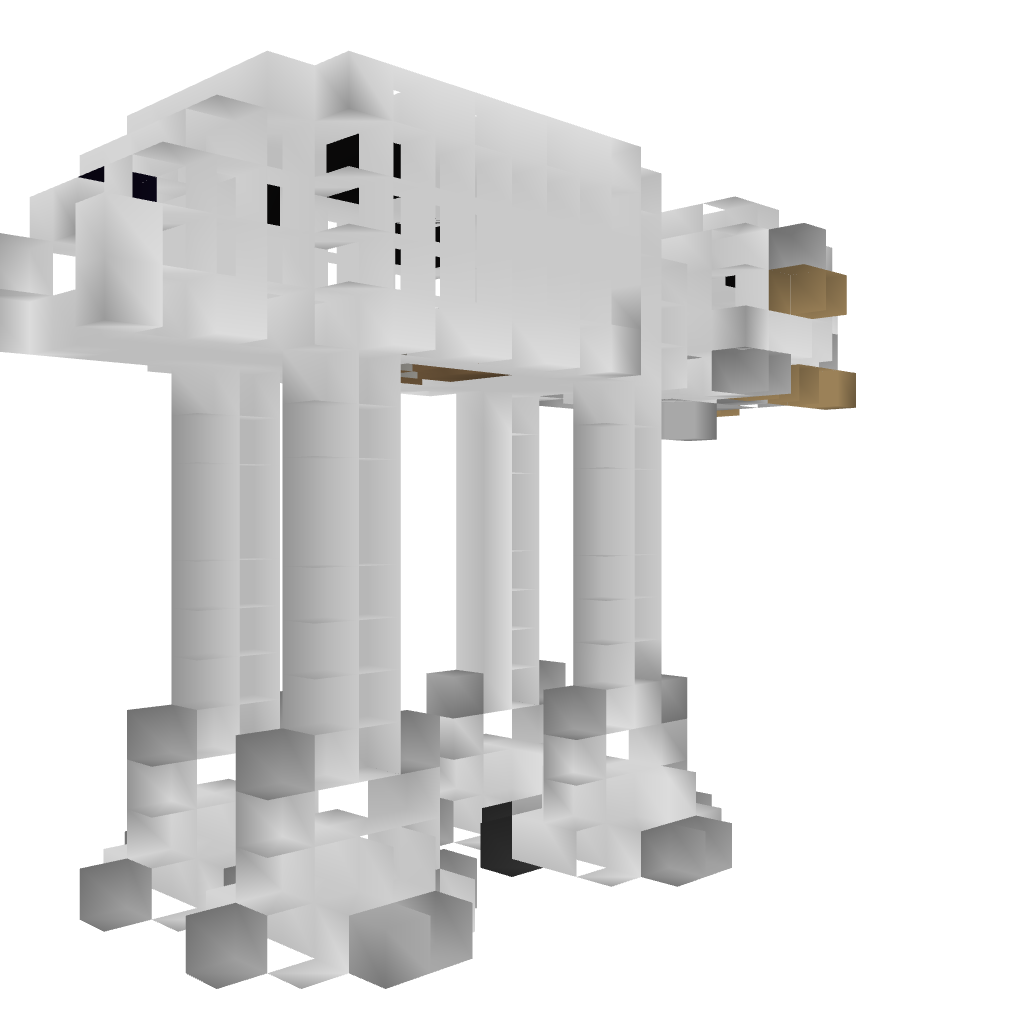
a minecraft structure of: AT-AT (Small)